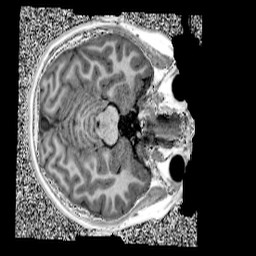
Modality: UNIT1
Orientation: axial
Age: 10
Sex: female
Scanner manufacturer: siemens
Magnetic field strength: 3 T
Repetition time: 4 s
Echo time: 0.00299 s